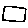
Label: square